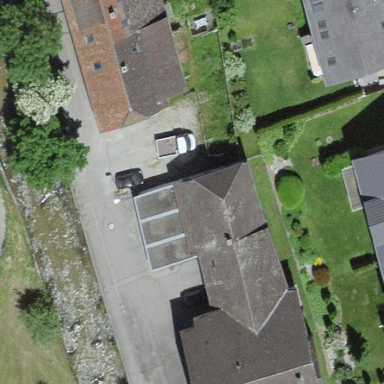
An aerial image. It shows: Residential building.